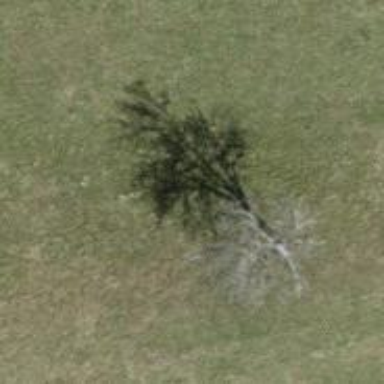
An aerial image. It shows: Single tag "natural: tree."